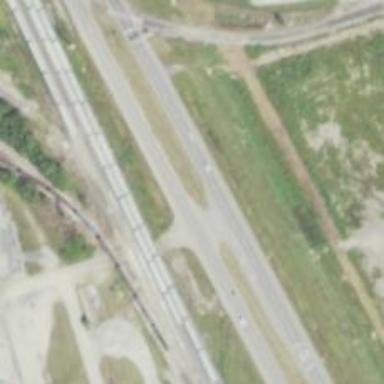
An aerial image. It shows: Trunk link highway.